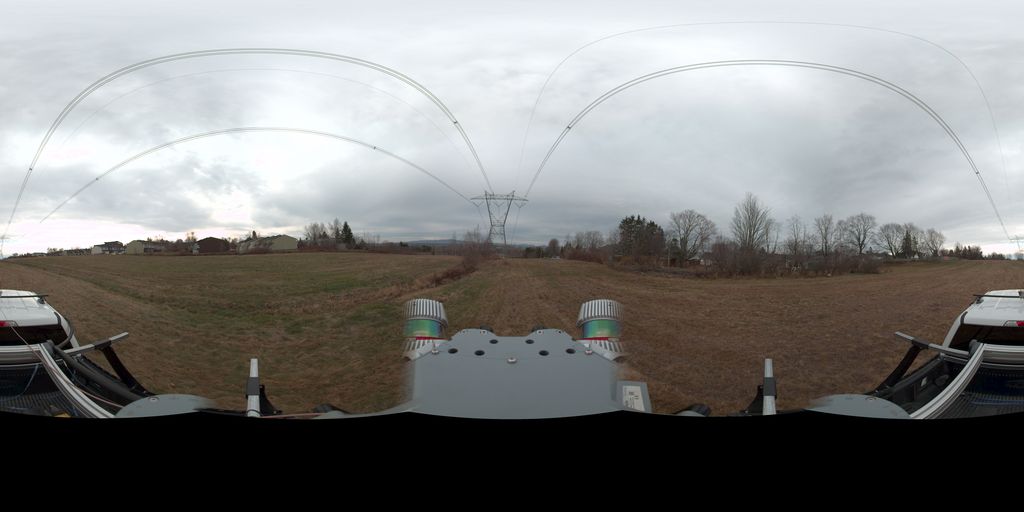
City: quebec_city